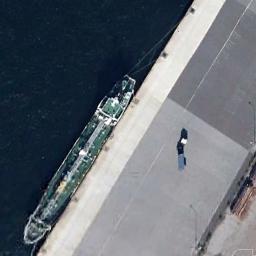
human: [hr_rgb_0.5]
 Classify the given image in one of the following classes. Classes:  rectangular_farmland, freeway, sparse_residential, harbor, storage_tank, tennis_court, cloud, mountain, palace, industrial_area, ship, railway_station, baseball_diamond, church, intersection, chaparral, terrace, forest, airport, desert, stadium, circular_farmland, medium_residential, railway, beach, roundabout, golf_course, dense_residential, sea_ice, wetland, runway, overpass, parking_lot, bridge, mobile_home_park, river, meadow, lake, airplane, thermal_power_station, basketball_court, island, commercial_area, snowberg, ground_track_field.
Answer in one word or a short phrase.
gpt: ship